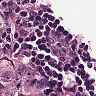
Metastatic tissue present: yes